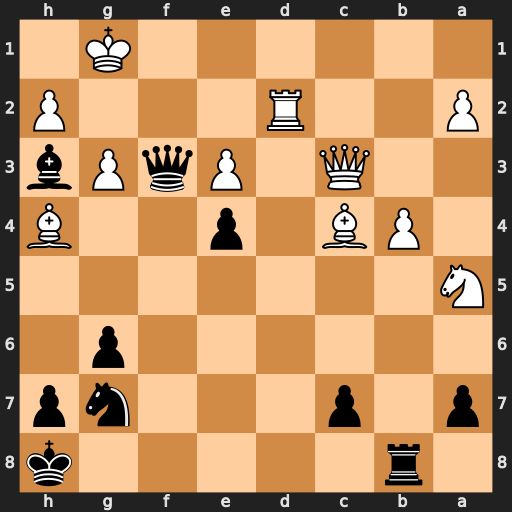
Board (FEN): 1r5k/p1p3np/6p1/N7/1PB1p2B/2Q1PqPb/P2R3P/6K1
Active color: b
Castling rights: -
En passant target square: -
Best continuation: Rf8 Bf6 Rxf6 Qxf6 Qxf6